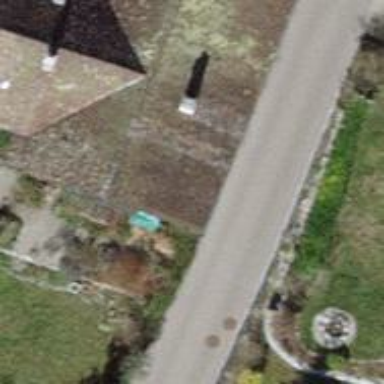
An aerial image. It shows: Residential road with no sidewalk.